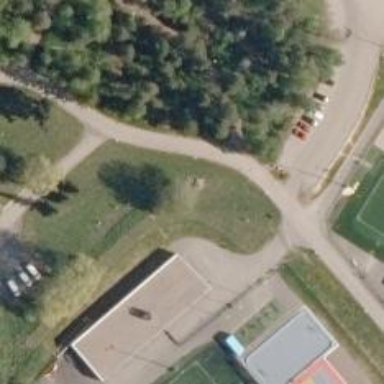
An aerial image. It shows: Fitness station in leisure land area.